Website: home-depot
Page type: billing-address
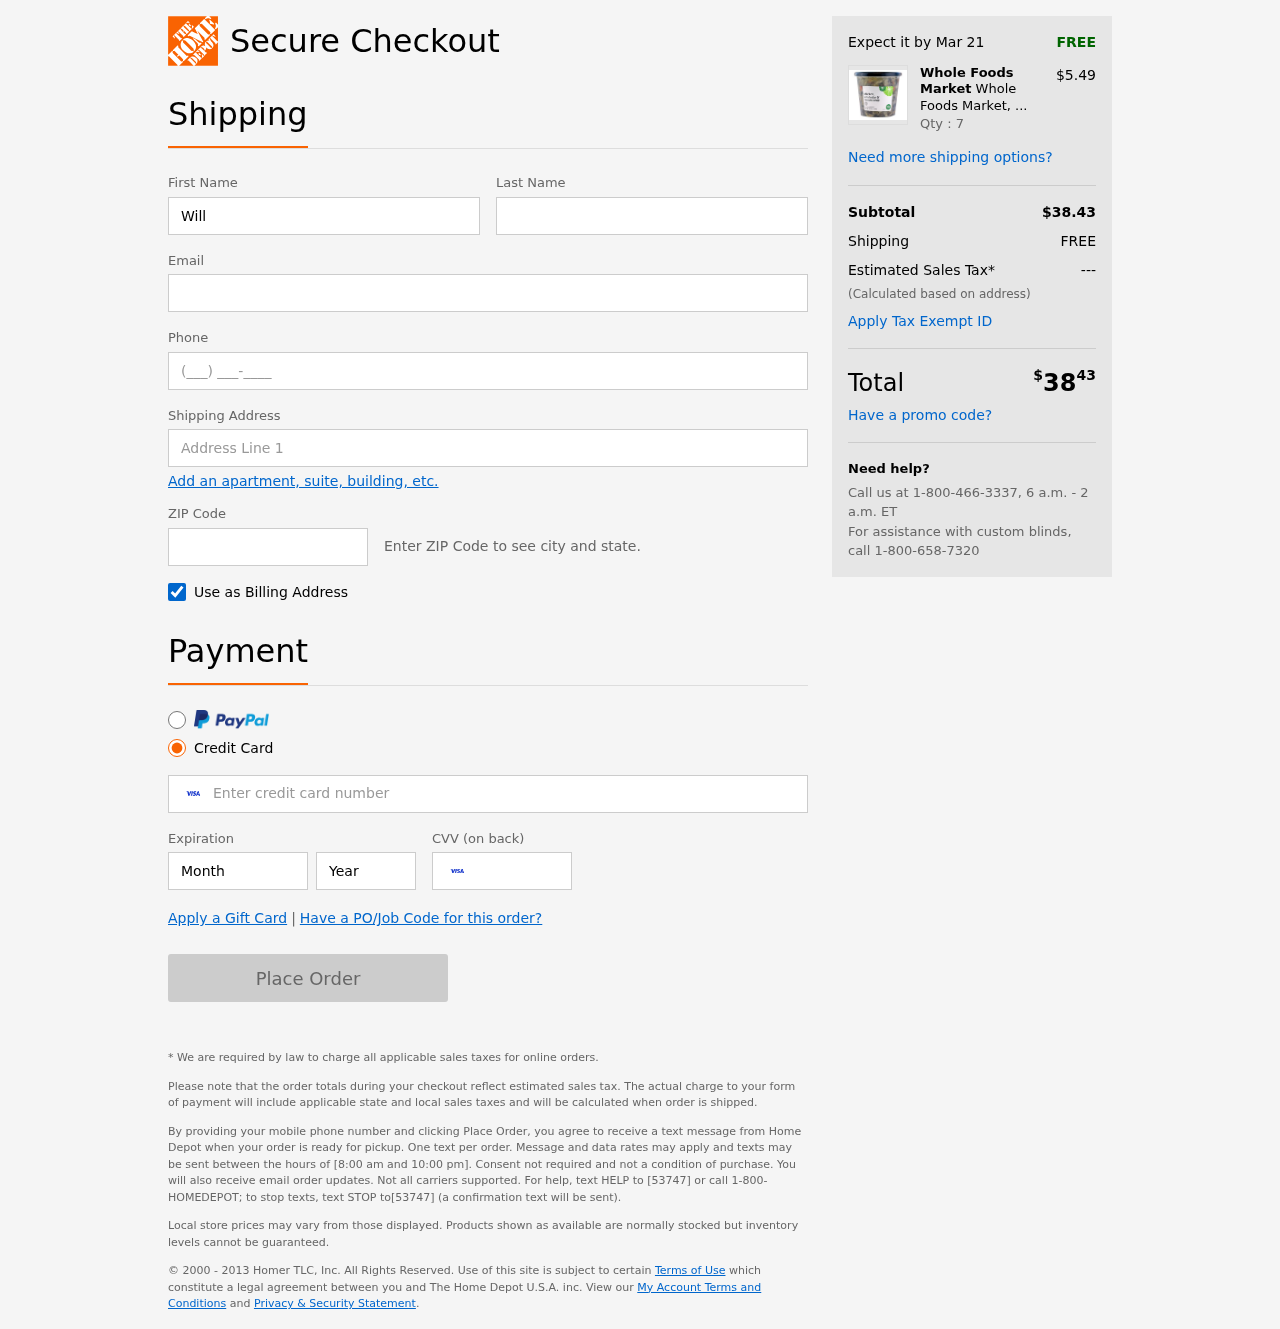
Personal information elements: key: PII_FIRSTNAME
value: William
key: PII_LASTNAME
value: Curtis
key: PII_EMAIL
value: william.curtis@hotmail.com
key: PII_PHONE
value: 9559470189
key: PII_STREET
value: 7923 Matthew Mountain
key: PII_POSTCODE
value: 10491
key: PII_CARD_NUMBER
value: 4073 4603 1613 4071
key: PII_CARD_EXPIRY_MONTH
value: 06
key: PII_CARD_CVV
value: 992
Product elements: key: PRODUCT1_BRAND
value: Whole Foods Market
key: PRODUCT1_NAME
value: Whole Foods Market, Chicken, Artichoke & Lemon Soup, 24 oz
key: PRODUCT1_PRICE
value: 5.49
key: PRODUCT1_QUANTITY
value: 7
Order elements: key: ORDER_DELIVERY_DATE
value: Mar 21
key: ORDER_SUBTOTAL
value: $38.43
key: ORDER_SHIPPING_COST
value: FREE
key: ORDER_TAX
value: ---
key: ORDER_TOTAL2
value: $3843